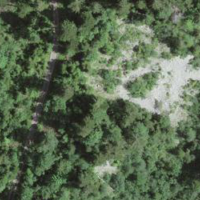
EUNIS habitat code: 44
Species observed at this site:
Tussilago farfara